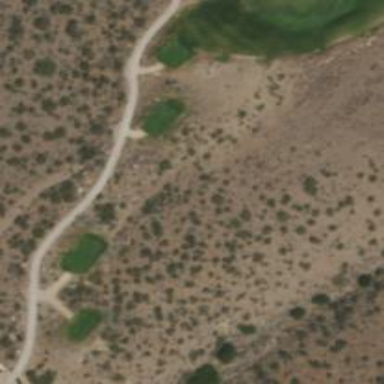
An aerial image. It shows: Service road used as golf cart path.